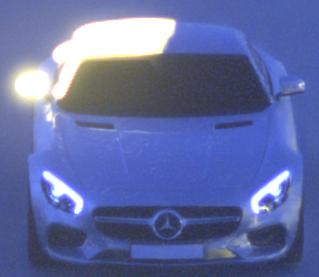
Make: Mercedes-Benz
Model: AMG GT Coupé
Detailed model: AMG GT (190) Coupé
Model produced from: 2014/10
Model produced until: 2017/01
Doors: 2
Color: white
Road condition: dry road
Daytime: sunrise or sunset
Contrast: high contrast